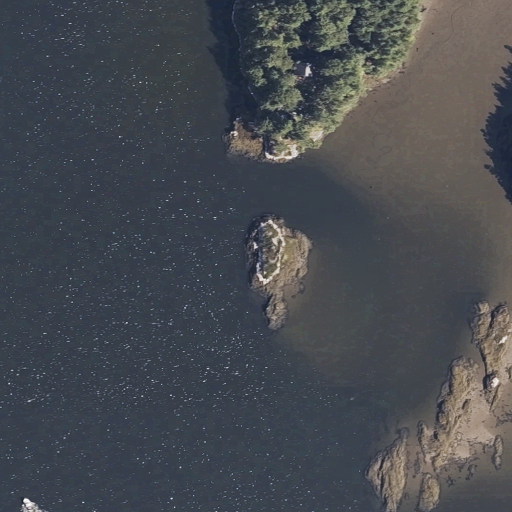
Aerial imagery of island in Maine named Thomas Great Toe containing open water, herbaceous wetlands, mixed forest, open development, evergreen forest, low intensity development, and barren land